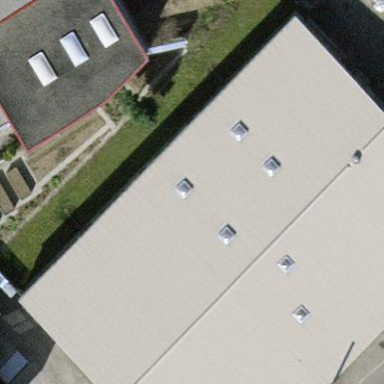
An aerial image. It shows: Industrial building with gabled roof.